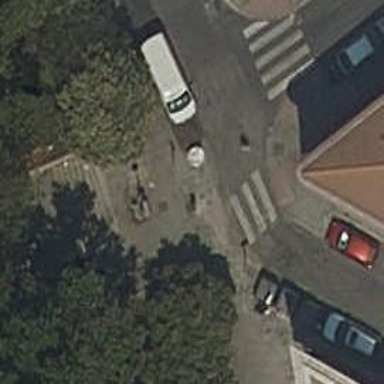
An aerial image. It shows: Zebra crossing on the road.